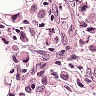
Metastatic tissue present: yes